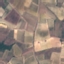
Land use / land cover class: PermanentCrop